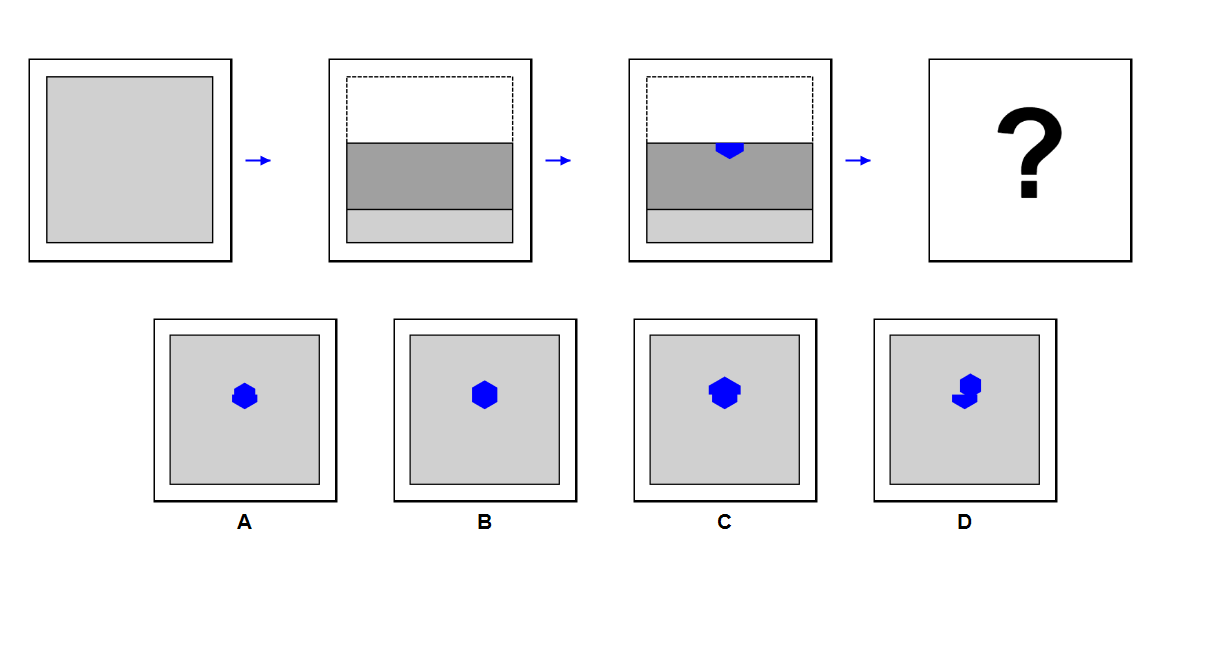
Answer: B